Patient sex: M
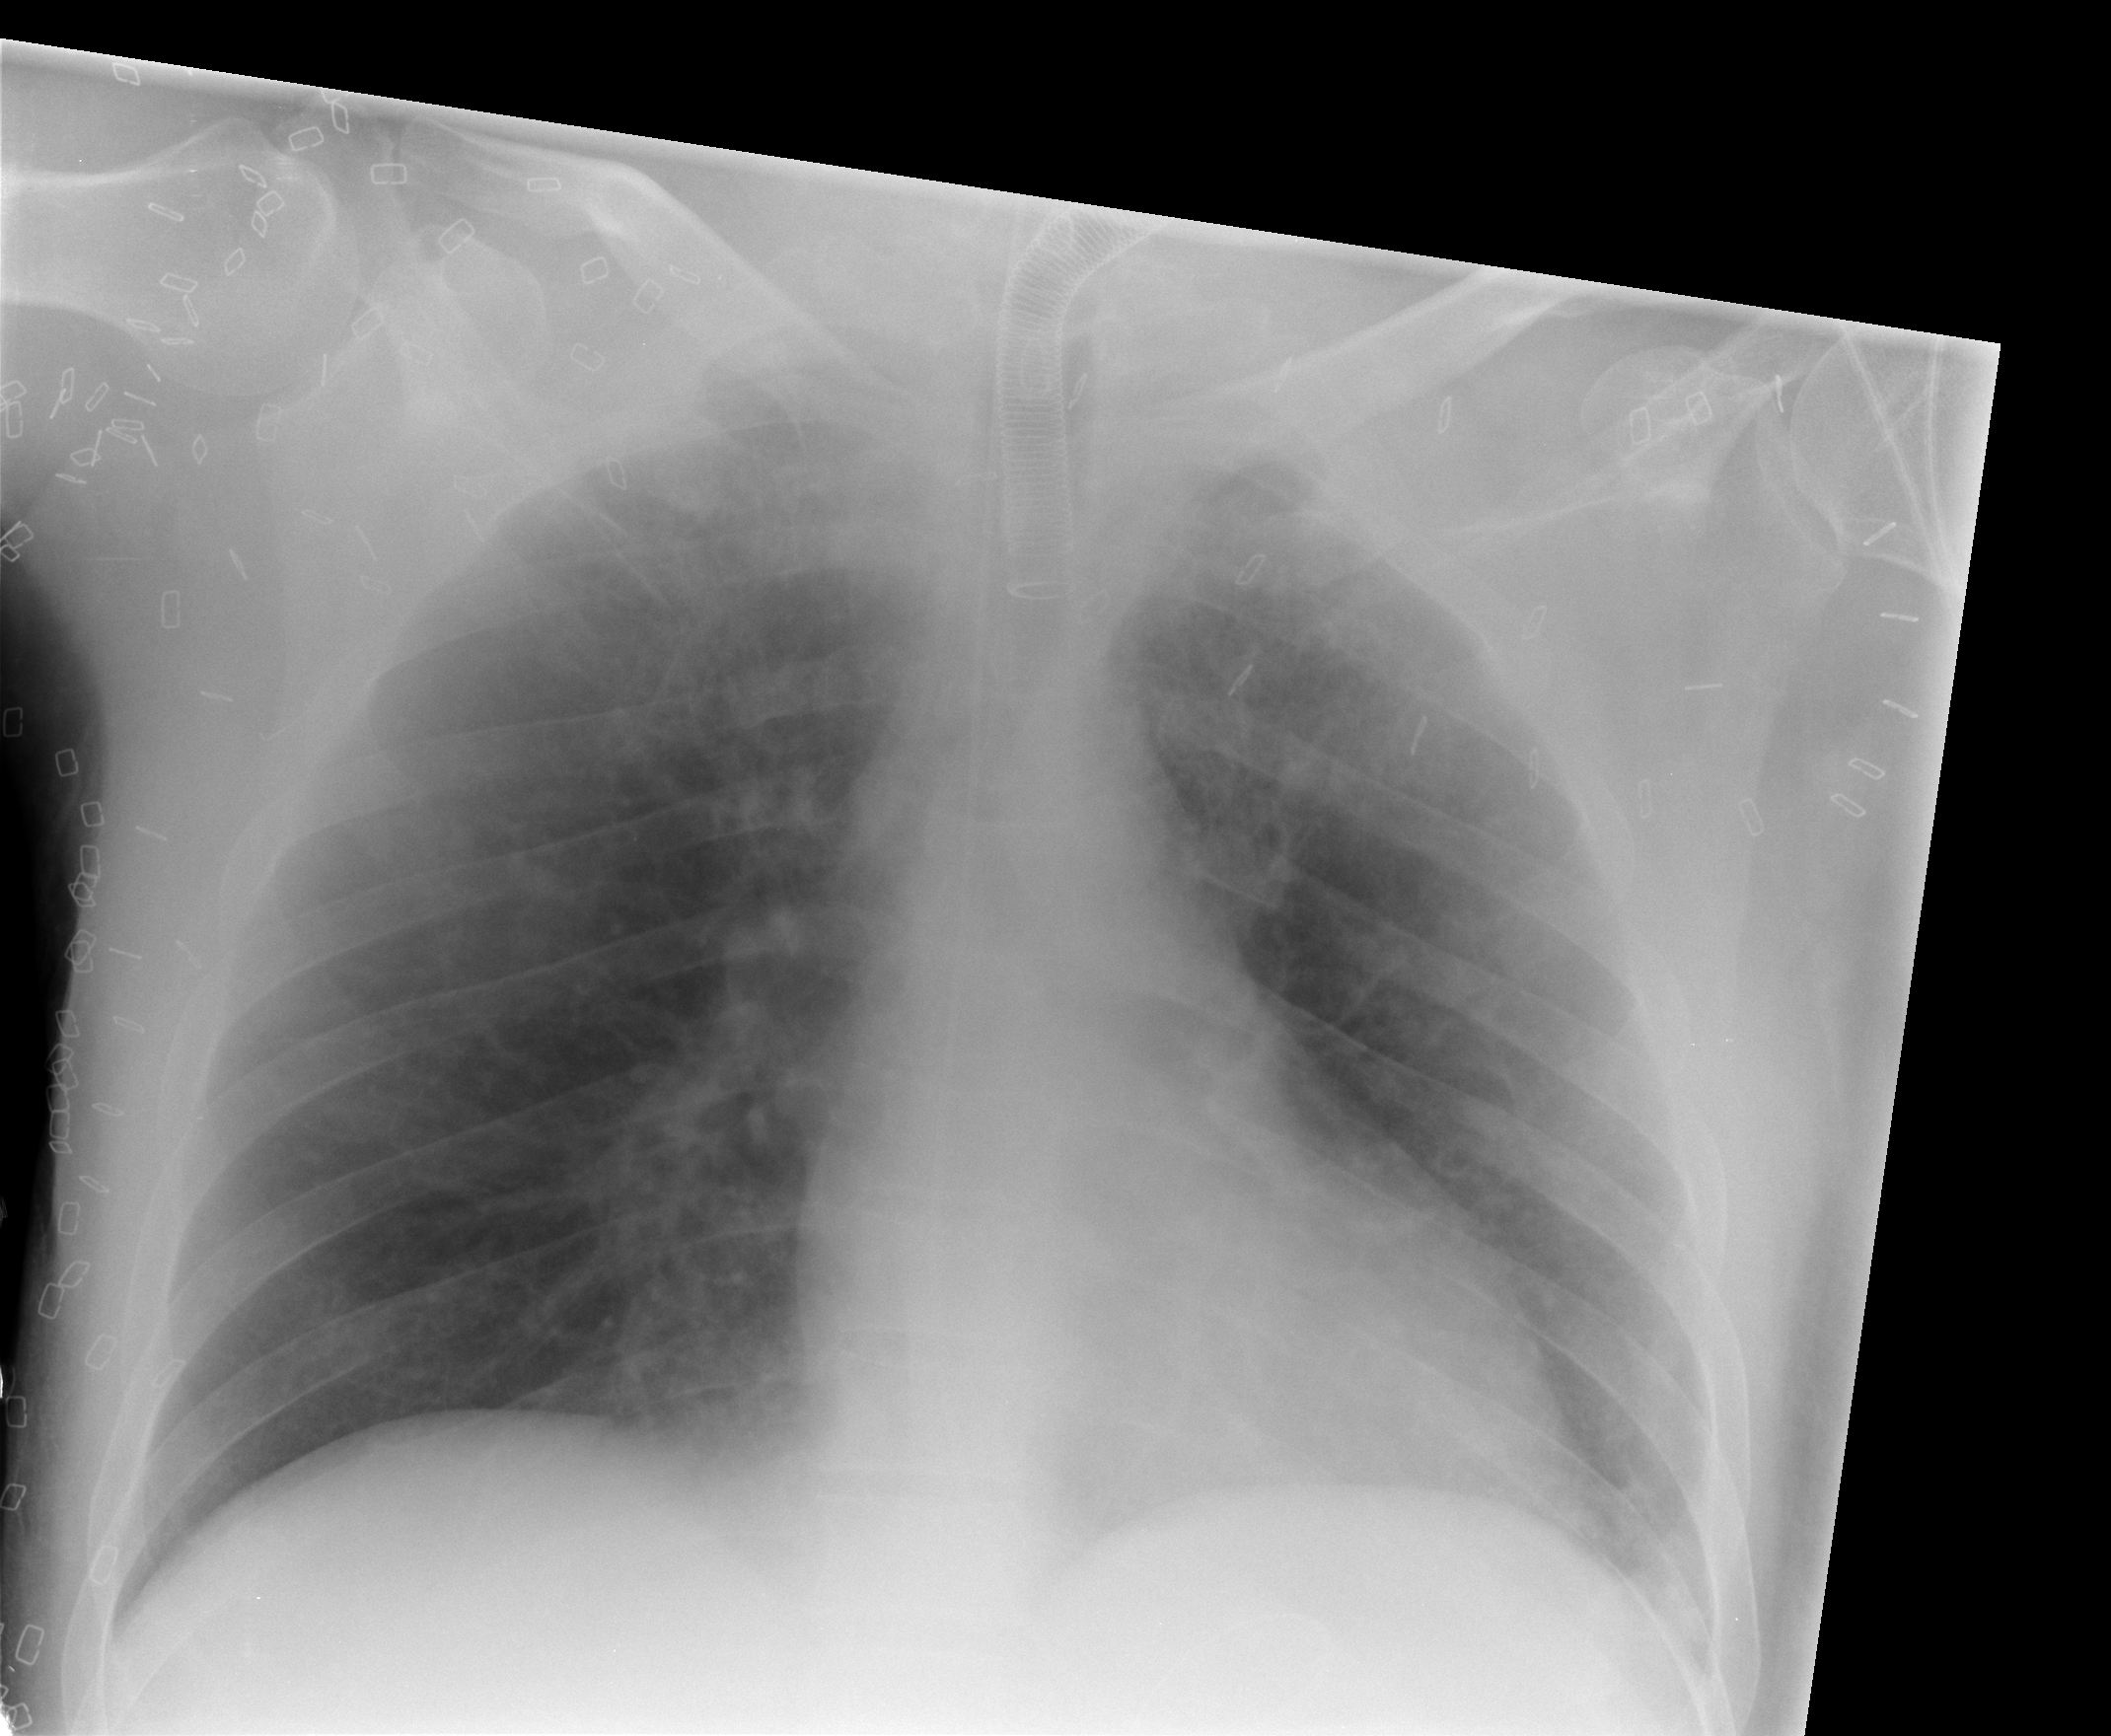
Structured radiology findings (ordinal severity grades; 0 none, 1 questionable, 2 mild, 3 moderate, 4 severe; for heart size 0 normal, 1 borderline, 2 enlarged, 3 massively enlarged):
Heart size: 0
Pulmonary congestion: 0
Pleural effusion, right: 0
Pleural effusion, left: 1
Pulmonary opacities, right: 0
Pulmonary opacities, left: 0
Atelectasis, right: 0
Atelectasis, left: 1